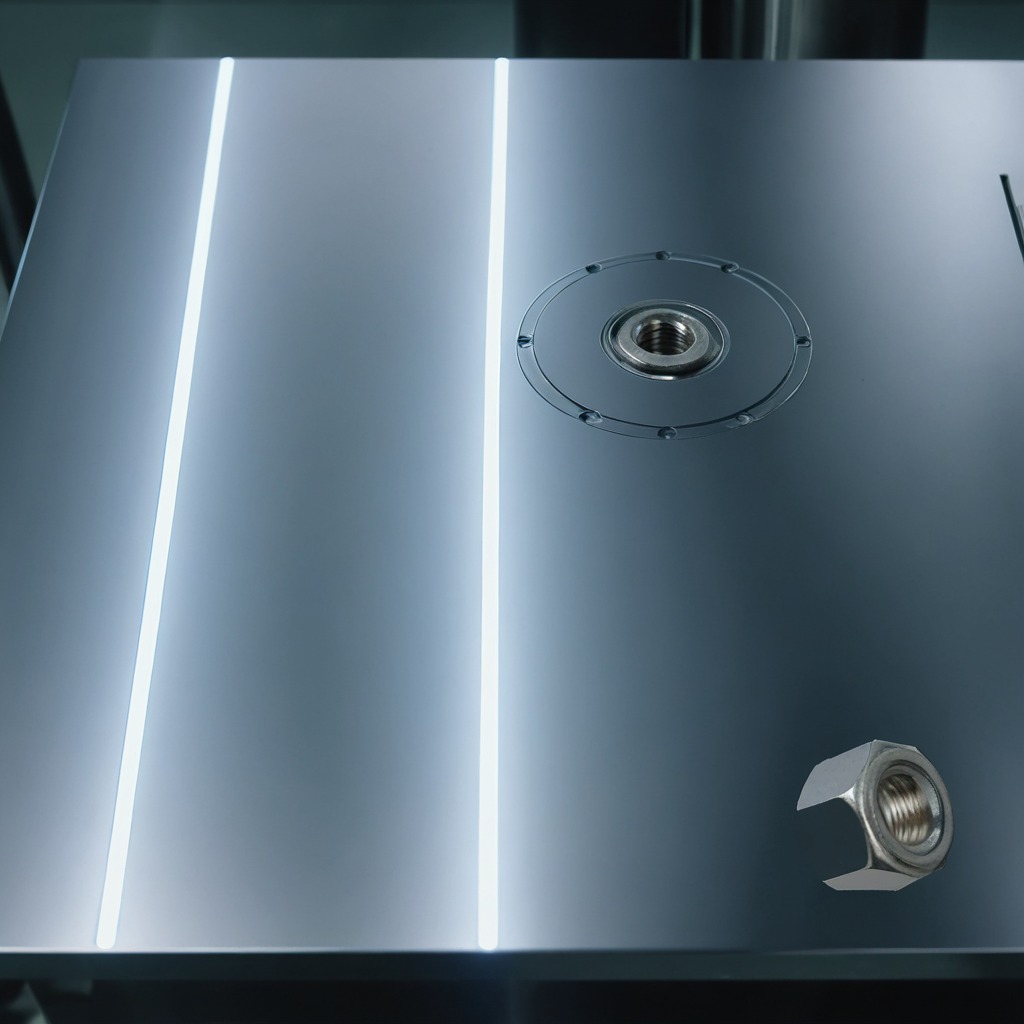
A metal nut is lying on the metal table in a machine shop under fluorescent lights.